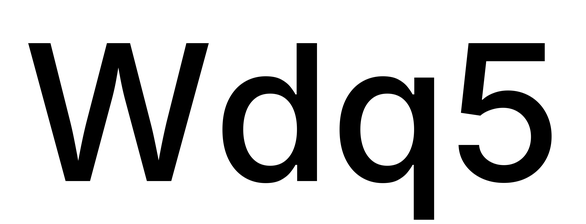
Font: Inter_Medium